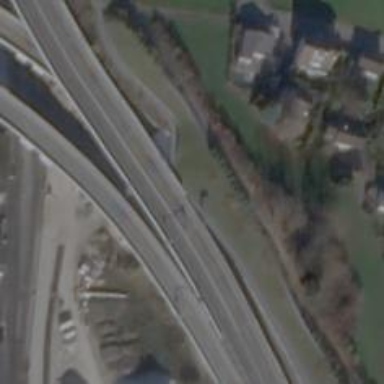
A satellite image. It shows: Bridge over motorway.